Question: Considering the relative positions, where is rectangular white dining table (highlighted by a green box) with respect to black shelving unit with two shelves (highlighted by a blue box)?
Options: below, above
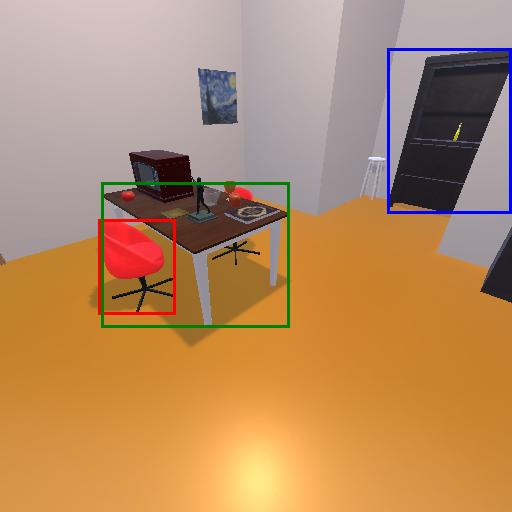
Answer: below